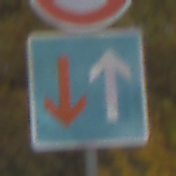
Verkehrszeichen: VorrangVorGegenverkehr
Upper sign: Geschwindigkeit30
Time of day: Midday
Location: Outdoor (Nature)
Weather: Overcast
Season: Autumn
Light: Natural